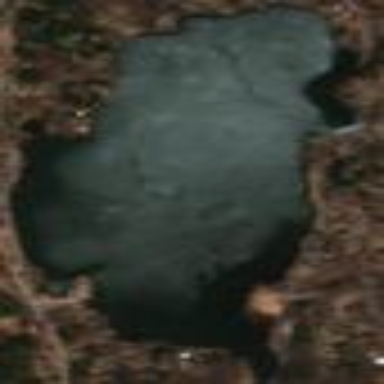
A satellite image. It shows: Lake with natural water.